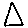
Label: triangle